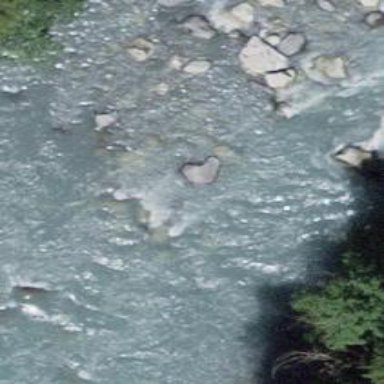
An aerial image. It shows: Beautiful river scene.